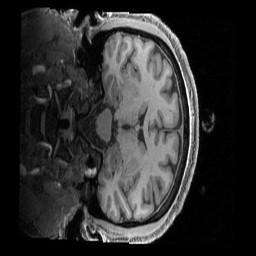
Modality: T1w
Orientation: coronal
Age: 48
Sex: male
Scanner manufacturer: siemens
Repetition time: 2.4 s
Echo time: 0.00231 s